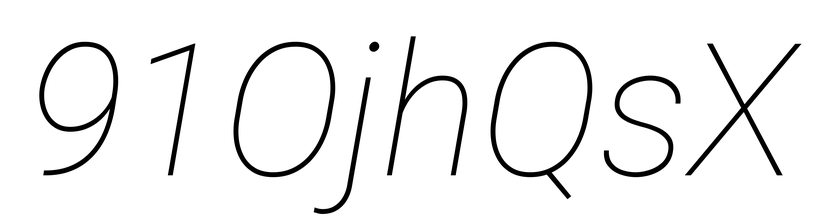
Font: Roboto-Italic_Thin_Italic